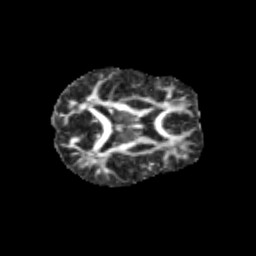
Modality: FA
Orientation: axial
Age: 10
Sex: male
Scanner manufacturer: siemens
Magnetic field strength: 3 T
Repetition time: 3.8 s
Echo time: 0.07 s